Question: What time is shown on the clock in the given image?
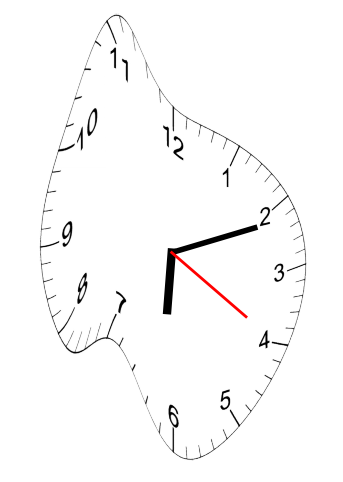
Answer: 06:11:20